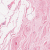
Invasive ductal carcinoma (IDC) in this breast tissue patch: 0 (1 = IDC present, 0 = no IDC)